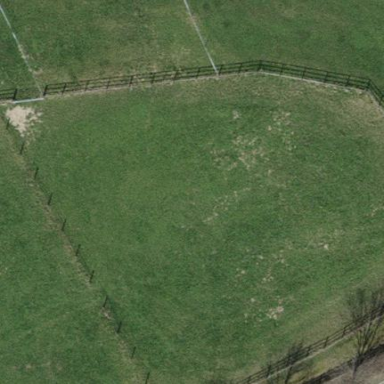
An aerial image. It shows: Equestrian pitch used for leisure and sports activities.